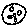
Label: moon